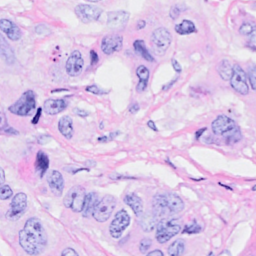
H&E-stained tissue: Breast